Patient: sex F, age 33
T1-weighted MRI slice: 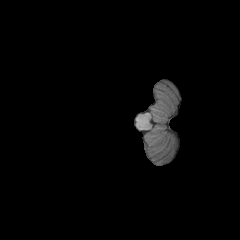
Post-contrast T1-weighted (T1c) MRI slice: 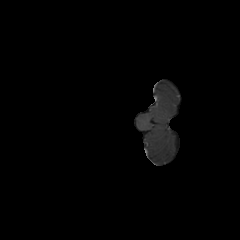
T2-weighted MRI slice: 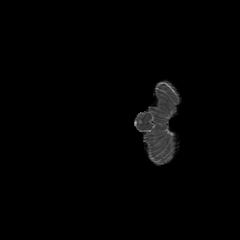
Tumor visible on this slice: no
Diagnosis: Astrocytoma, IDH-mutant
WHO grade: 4